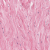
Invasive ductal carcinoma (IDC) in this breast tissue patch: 0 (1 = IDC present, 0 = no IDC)